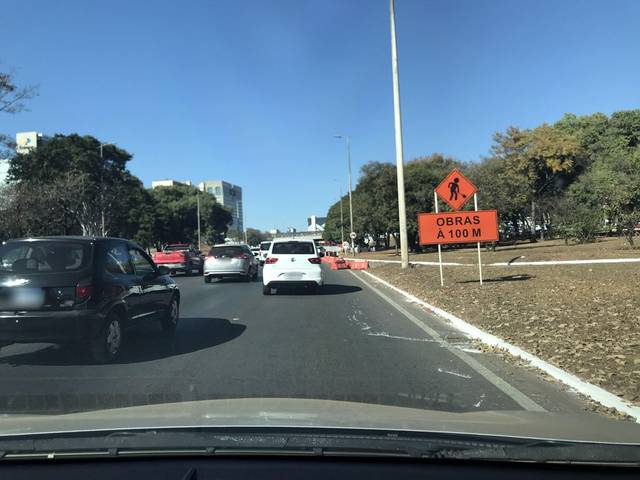
Region: Brazil
Coordinates: -15.786, -47.881